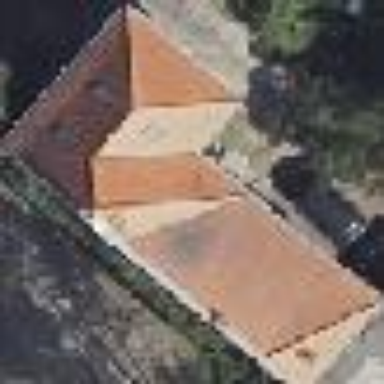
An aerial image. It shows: Detached building with hipped roof shape.